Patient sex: F
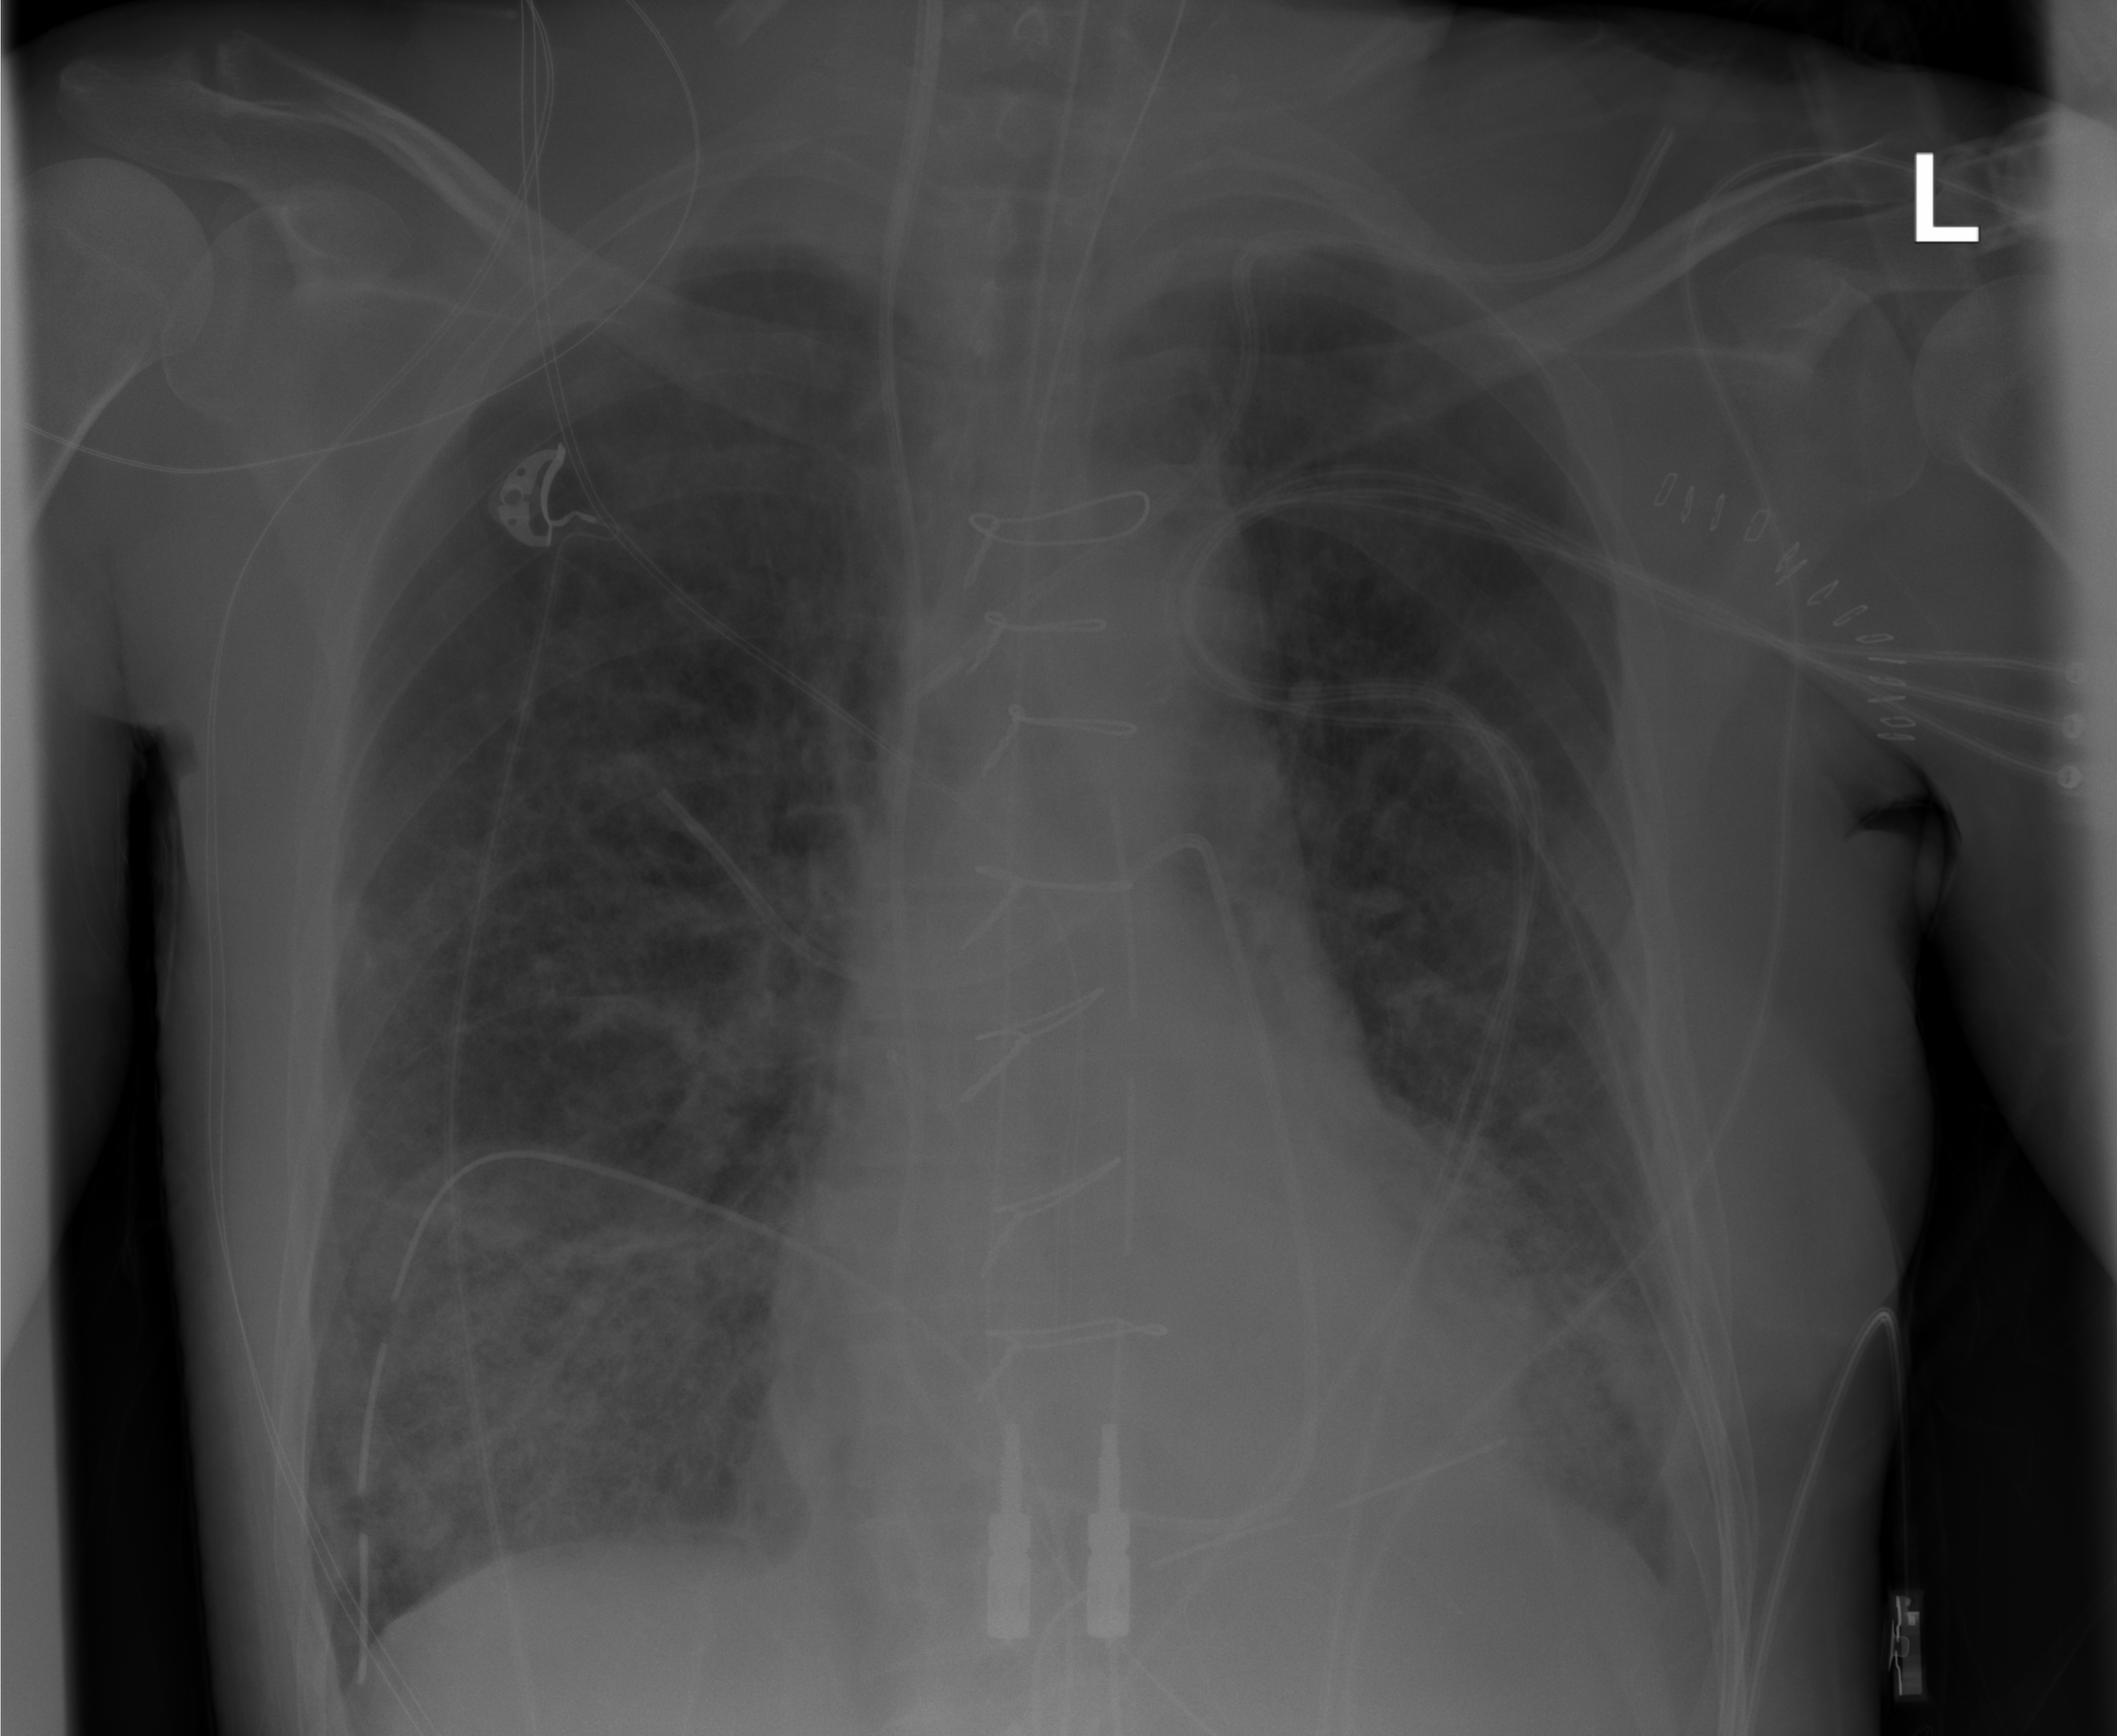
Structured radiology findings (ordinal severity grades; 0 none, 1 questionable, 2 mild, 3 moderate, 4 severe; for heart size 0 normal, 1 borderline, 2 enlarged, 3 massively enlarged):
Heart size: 1
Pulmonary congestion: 3
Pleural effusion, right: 0
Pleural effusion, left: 2
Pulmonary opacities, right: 2
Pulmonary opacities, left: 2
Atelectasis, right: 2
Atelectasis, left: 2